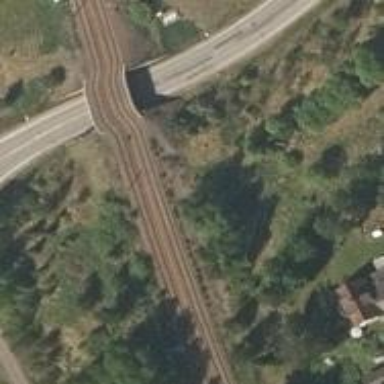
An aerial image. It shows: Bridge over electrified railway with contact lines.